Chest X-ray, PA view. Patient: 37 years old, sex M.
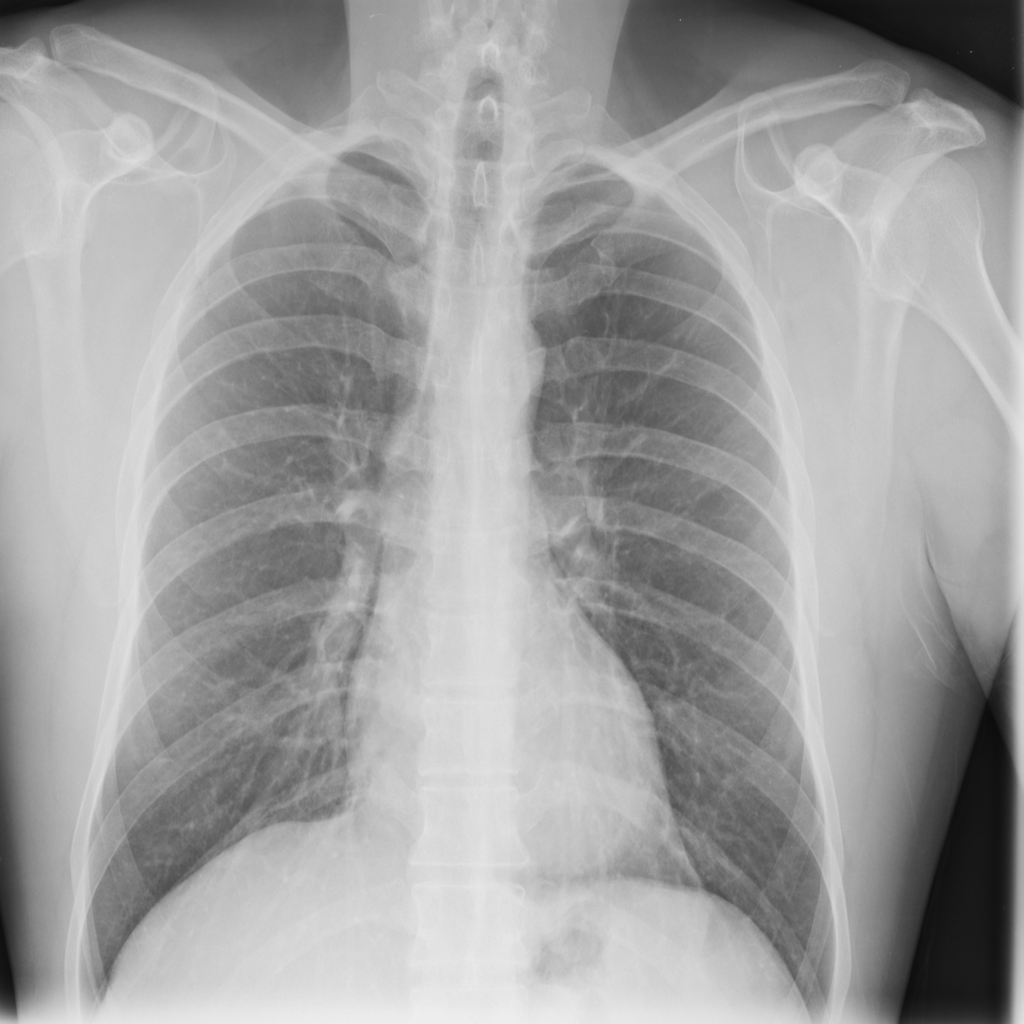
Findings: No Finding